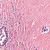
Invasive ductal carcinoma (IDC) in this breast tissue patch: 1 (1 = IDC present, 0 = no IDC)